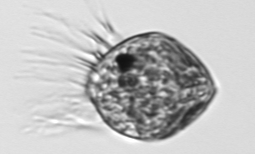
Label: Strombidium_morphotype1